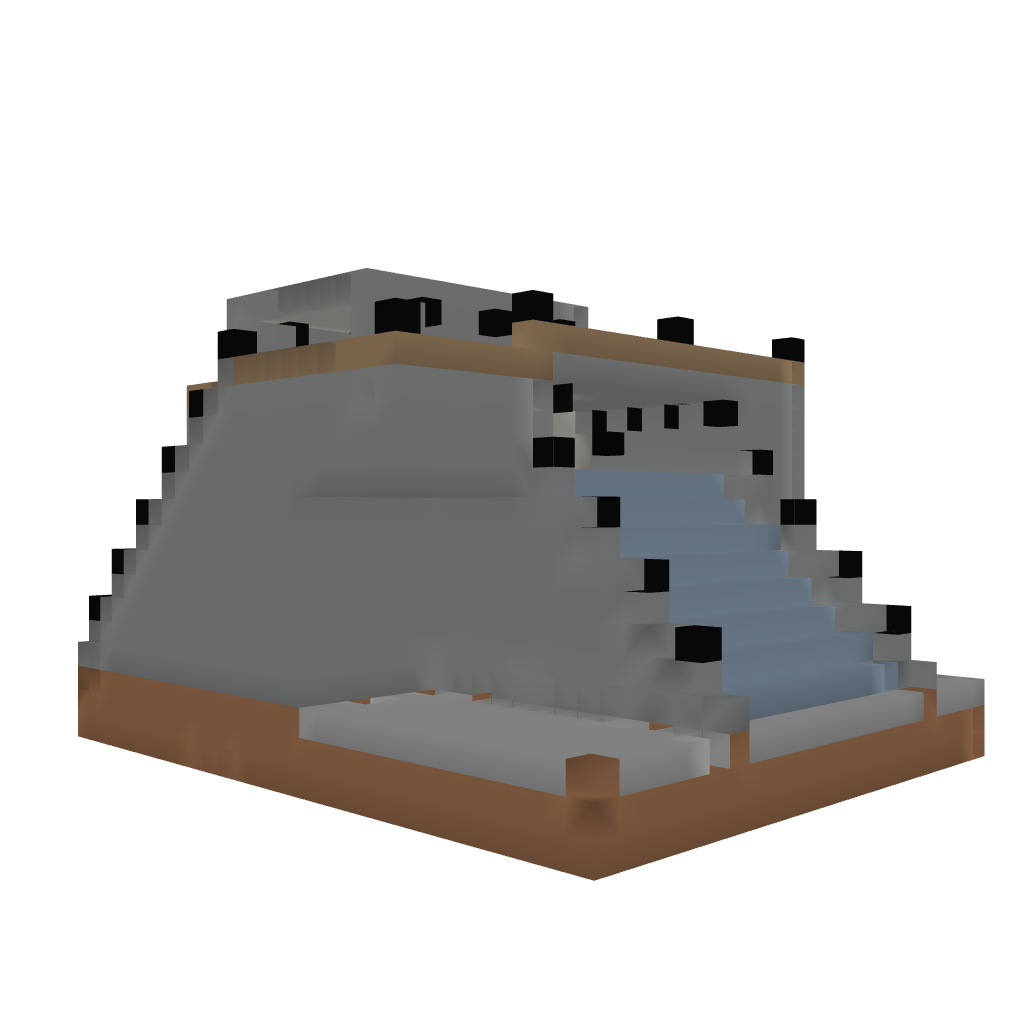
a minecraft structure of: Drop-party